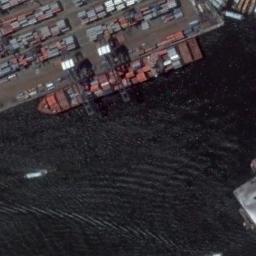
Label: ship